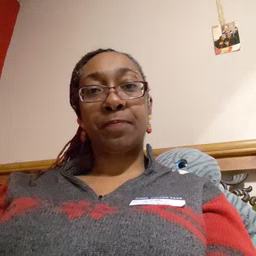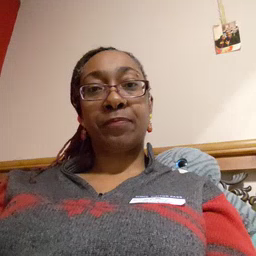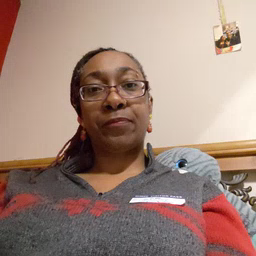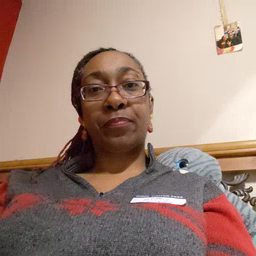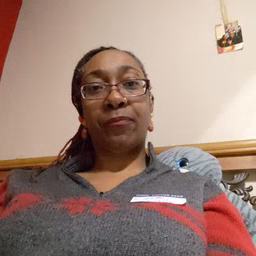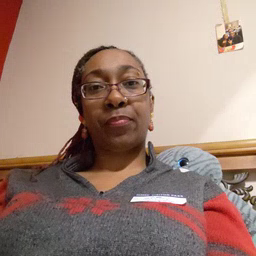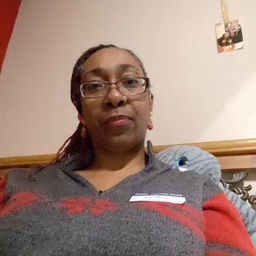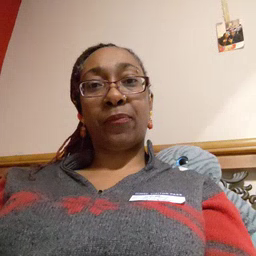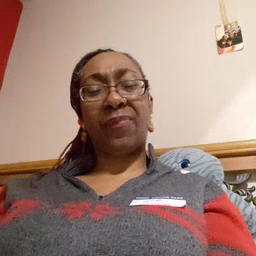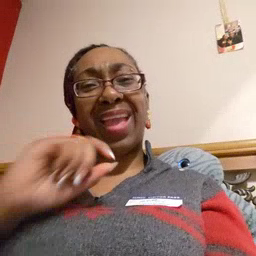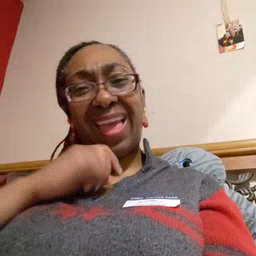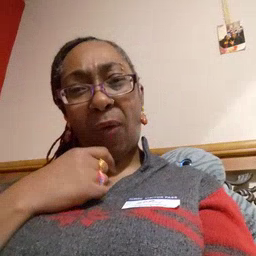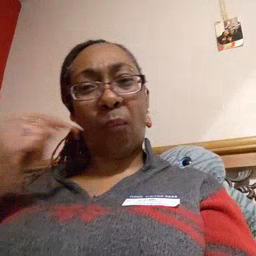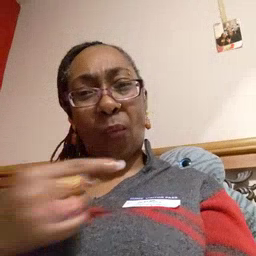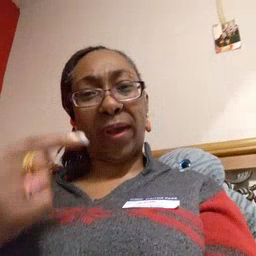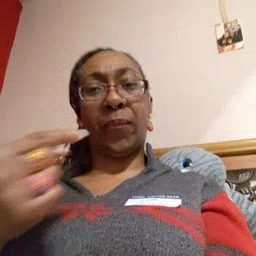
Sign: owie